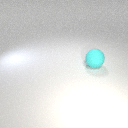
large cyan rubber sphere